Field crop: maize
Growth stage: 2
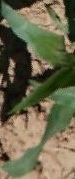
Species: maize